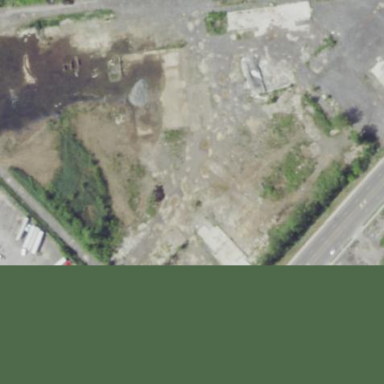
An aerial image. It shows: Brownfield site.